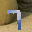
Label: 7